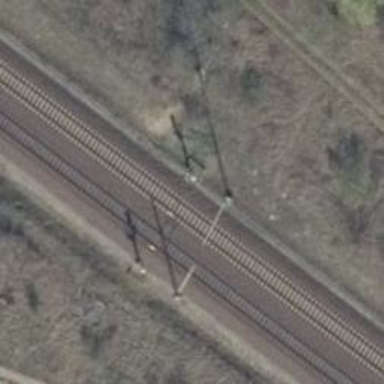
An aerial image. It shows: Railway signal.